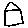
Label: house